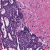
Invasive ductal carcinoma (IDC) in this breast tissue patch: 1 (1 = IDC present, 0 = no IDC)